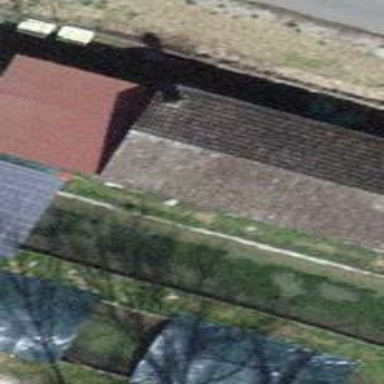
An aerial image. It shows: Shed building.